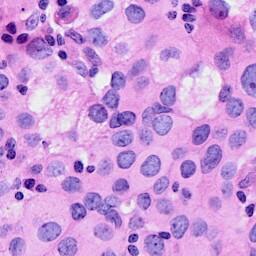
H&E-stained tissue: Breast